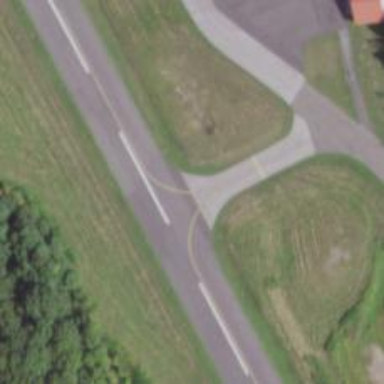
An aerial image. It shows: View of taxiway at the airport.